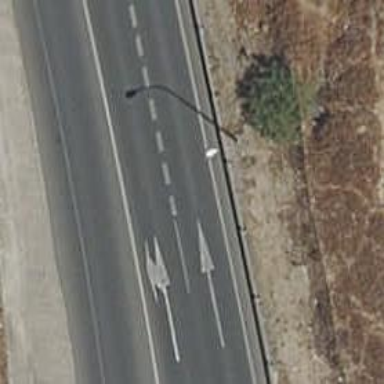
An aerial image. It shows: Asphalt trunk highway.